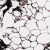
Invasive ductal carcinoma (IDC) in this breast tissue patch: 0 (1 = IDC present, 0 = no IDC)